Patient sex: M
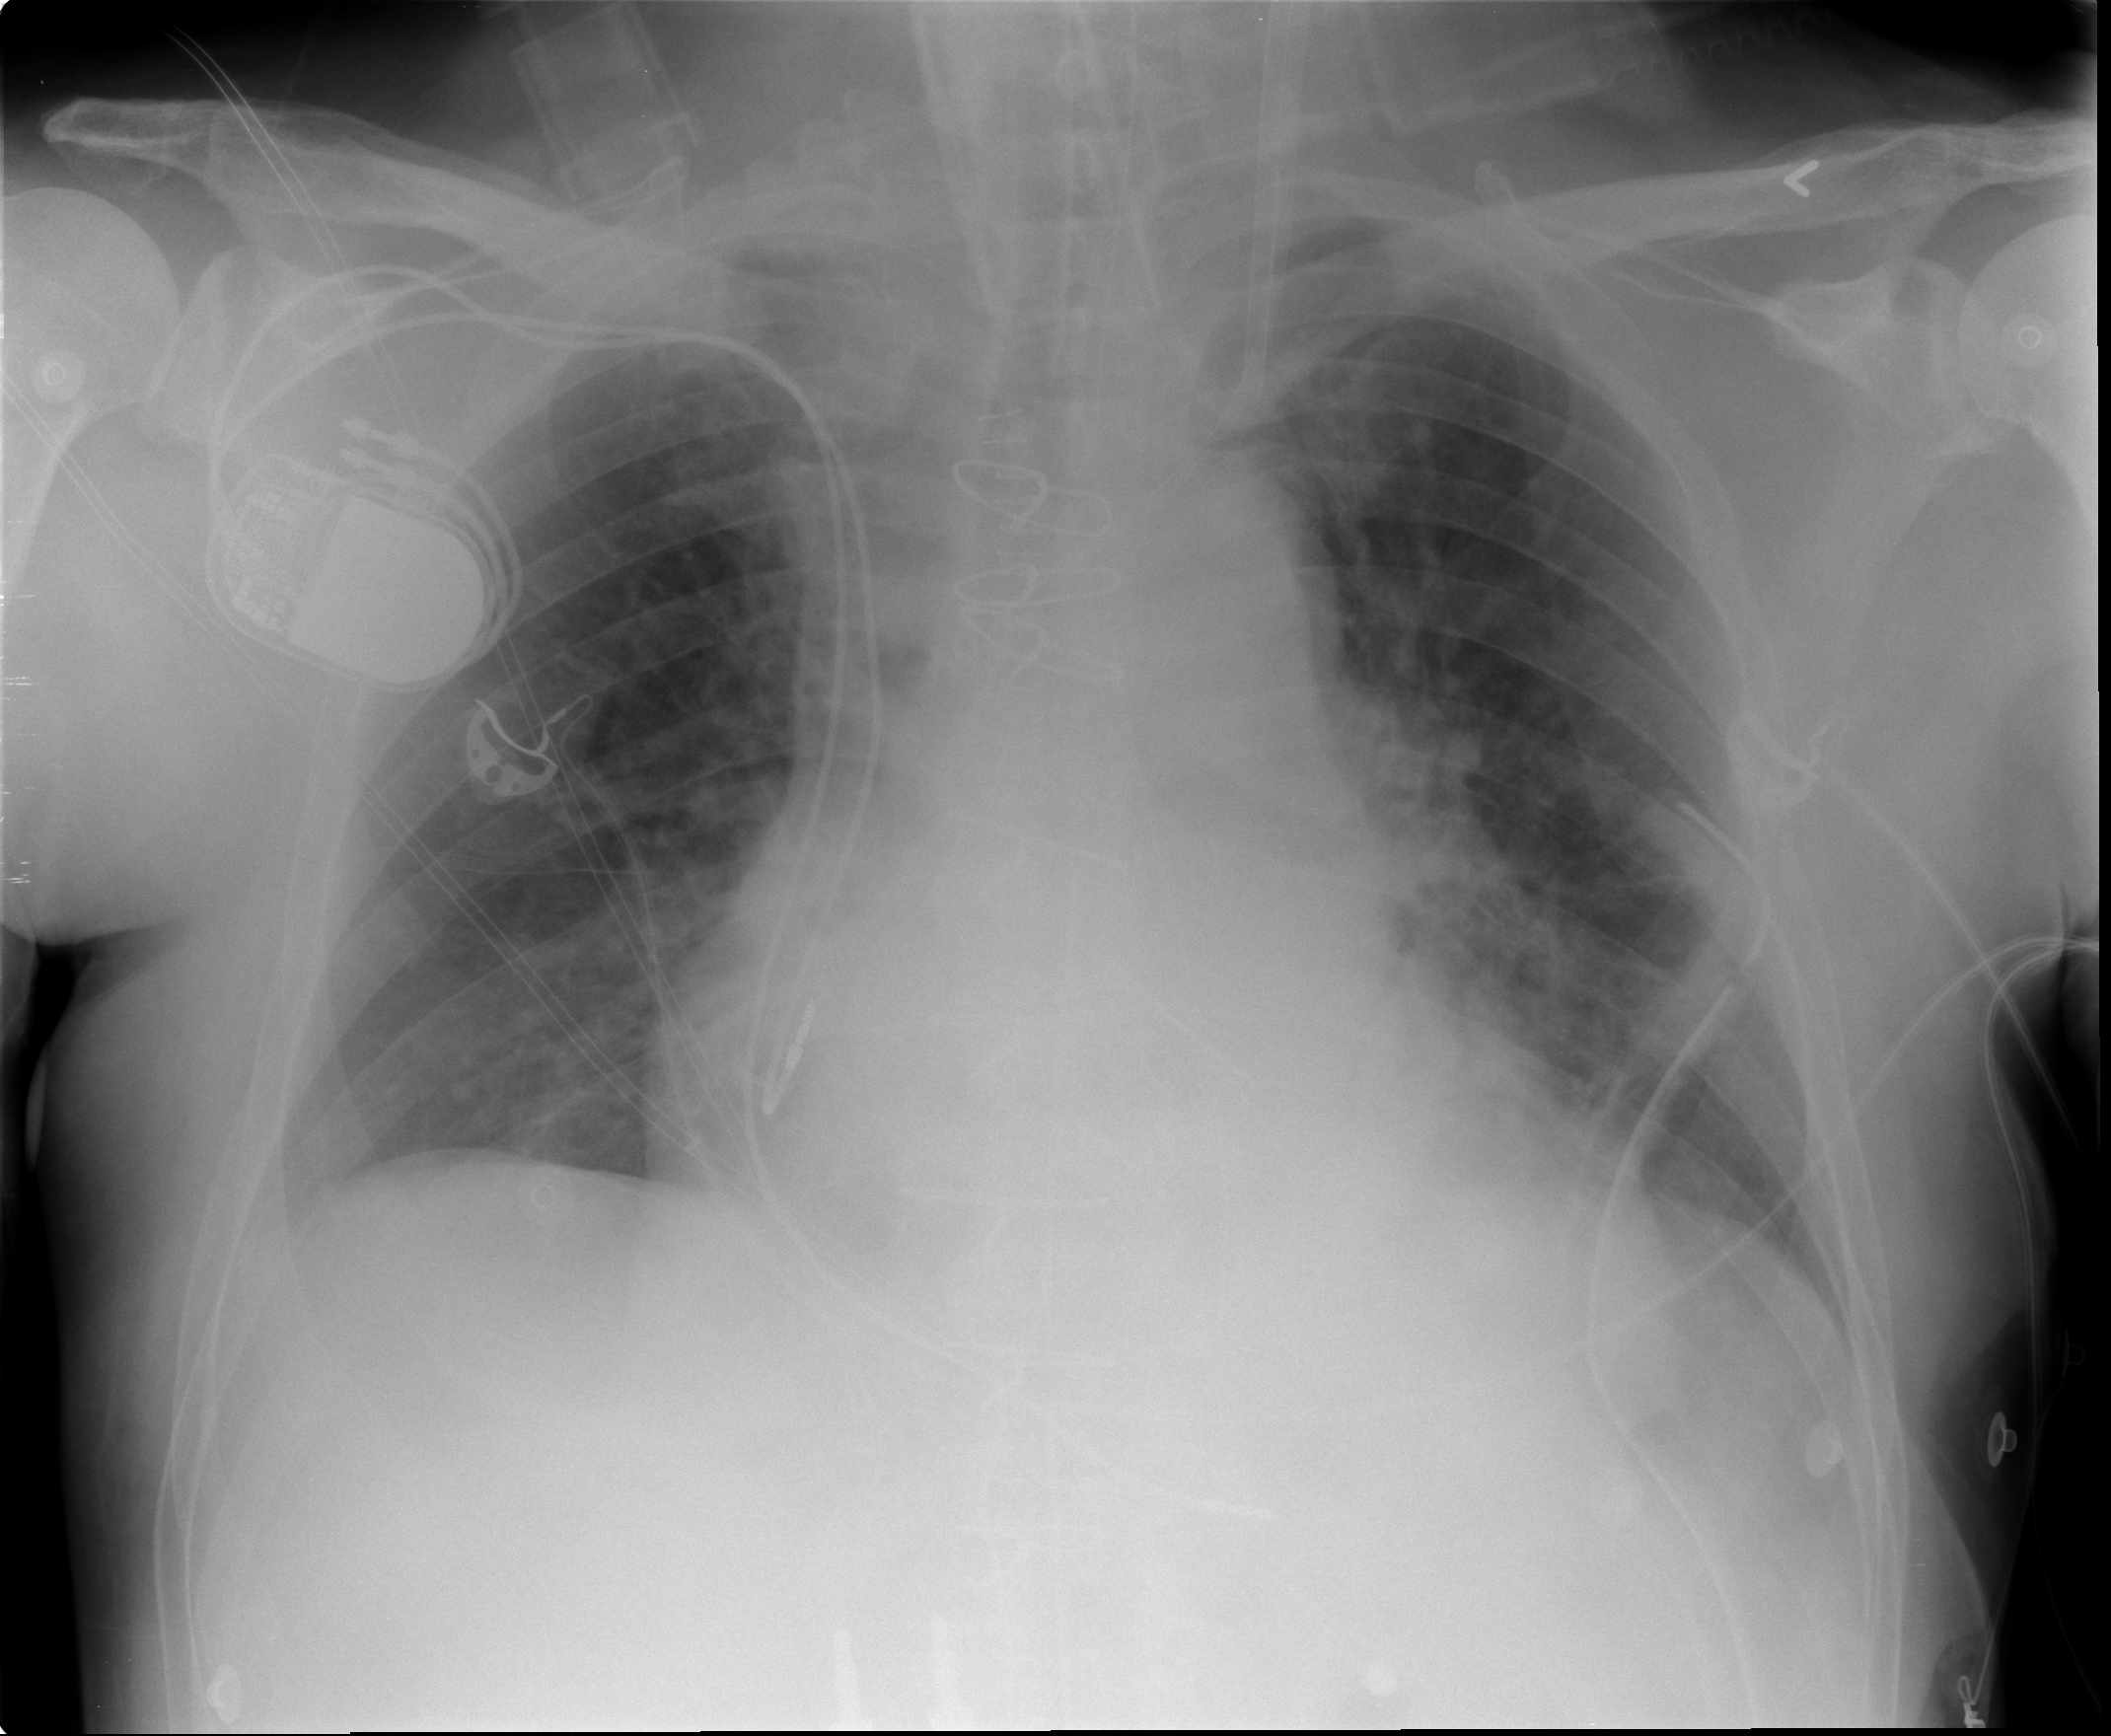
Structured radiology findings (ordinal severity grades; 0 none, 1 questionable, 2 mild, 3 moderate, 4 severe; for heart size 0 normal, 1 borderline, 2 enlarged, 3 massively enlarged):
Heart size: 0
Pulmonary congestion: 2
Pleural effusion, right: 0
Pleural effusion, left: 0
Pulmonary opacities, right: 0
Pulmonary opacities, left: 0
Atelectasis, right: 0
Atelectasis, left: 0